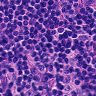
Metastatic tissue present: no